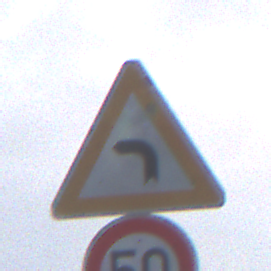
Verkehrszeichen: KurveLinks
Zusatzzeichen unten: Geschwindigkeit50
Umgebung: Outdoor, Nature
Tageszeit: SunriseSunset
Wetter: Overcast
Licht: Natural
Jahreszeit: NotSpecified
Kontrast: LowContrast